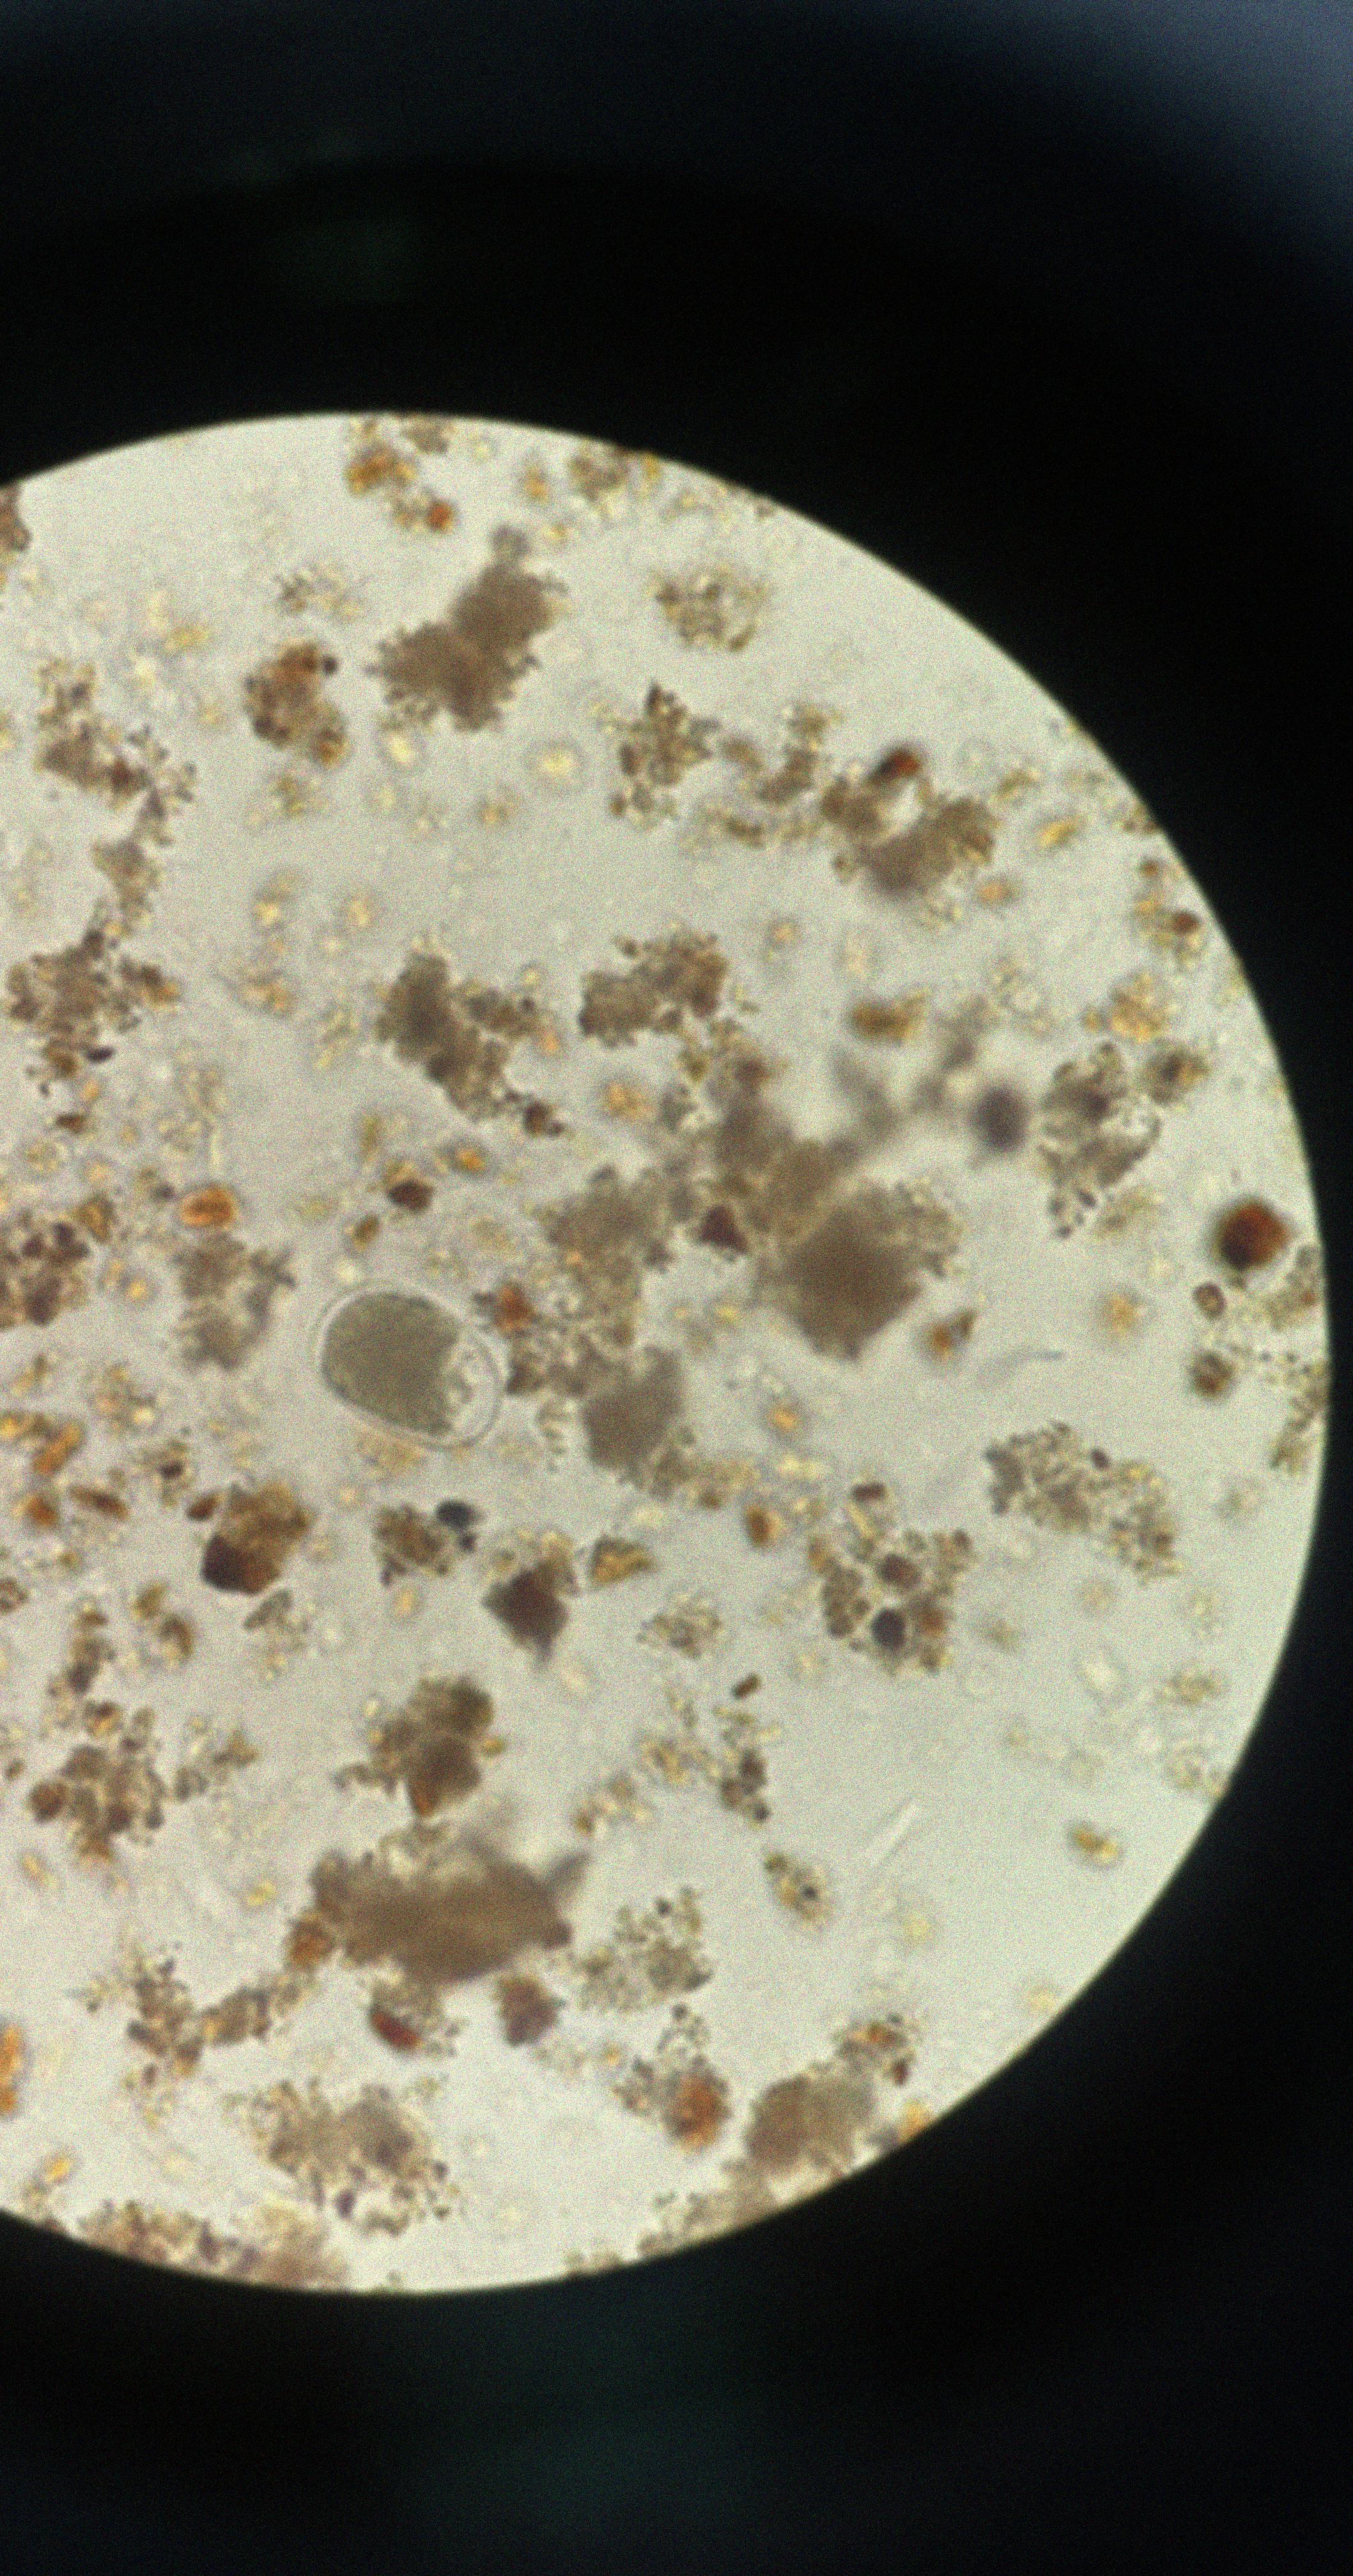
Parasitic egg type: Hookworm egg